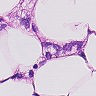
Metastatic tissue present: yes